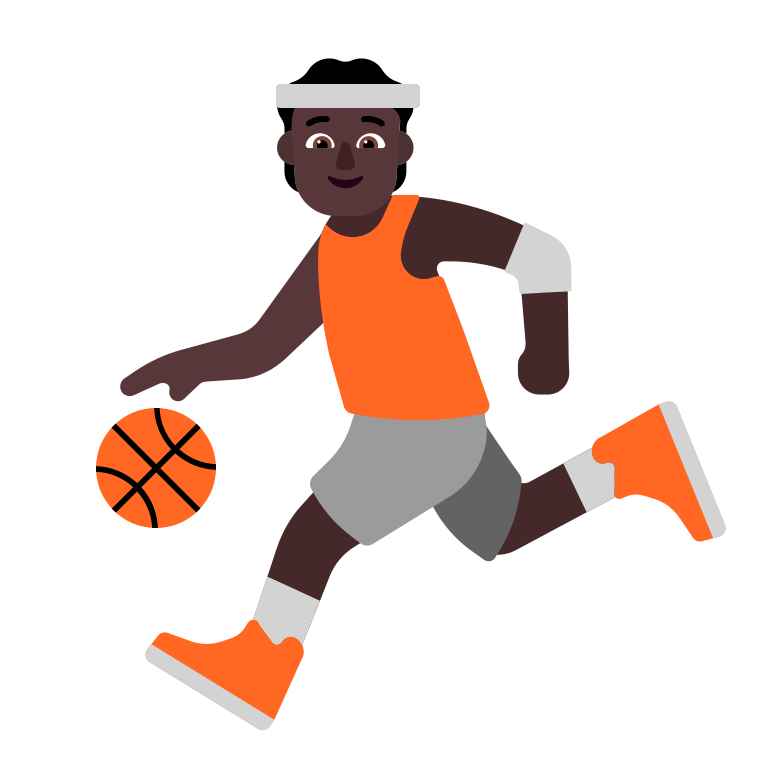
person bouncing ball flat dark